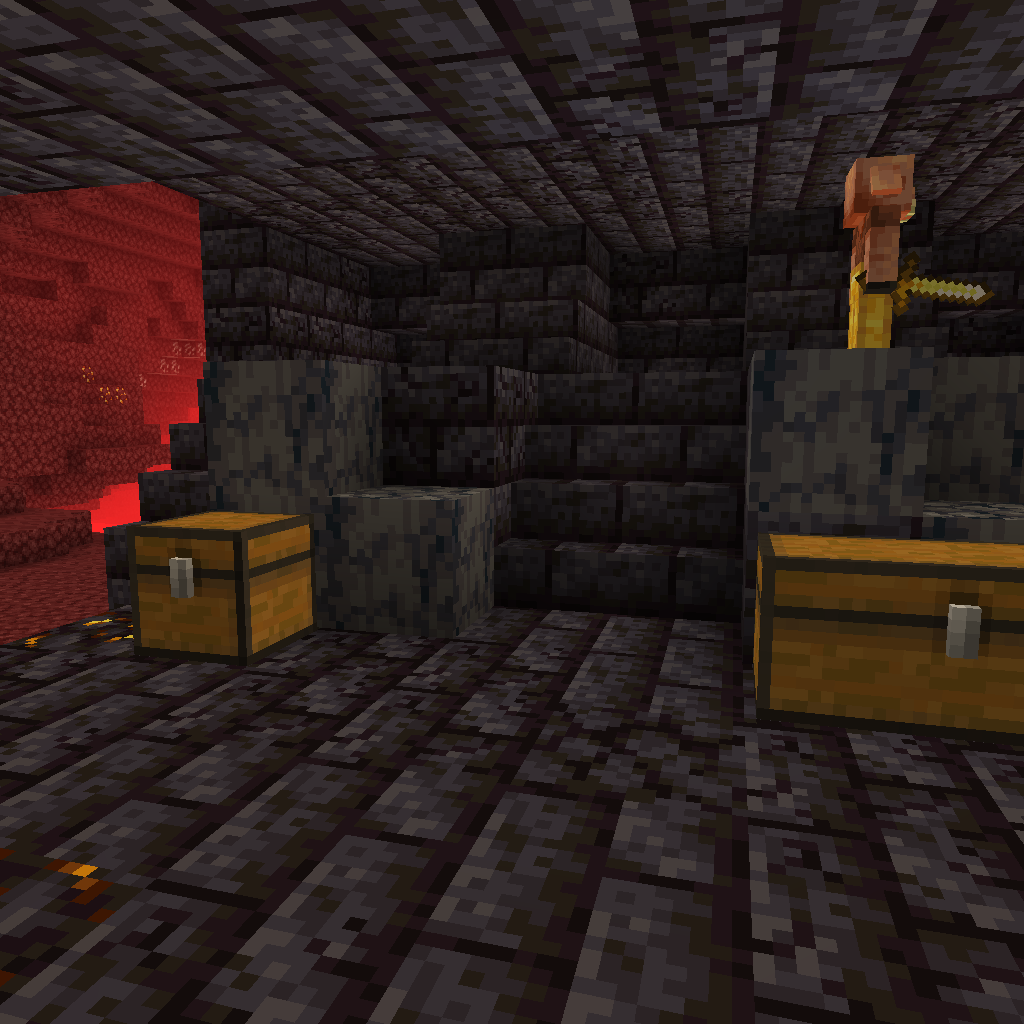
two chests and a pigman with a golden sword inside bastion remnant